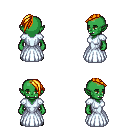
a pixel art fantasy rpg character, female body template, orc, green skin, underdress, red pants, light blonde long mohawk hairstyle, black shoes, four views (front, back, left, right), 2x2 character sprite sheet, small pixel art, hard edges, no anti-aliasing